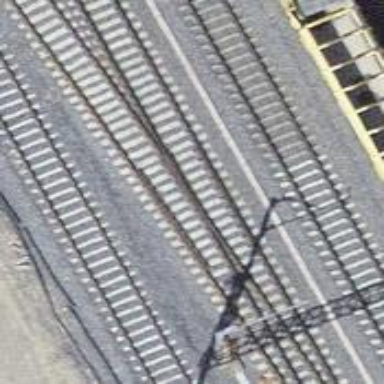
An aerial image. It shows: Railway siding with one electrified track and contact line for powering the train.